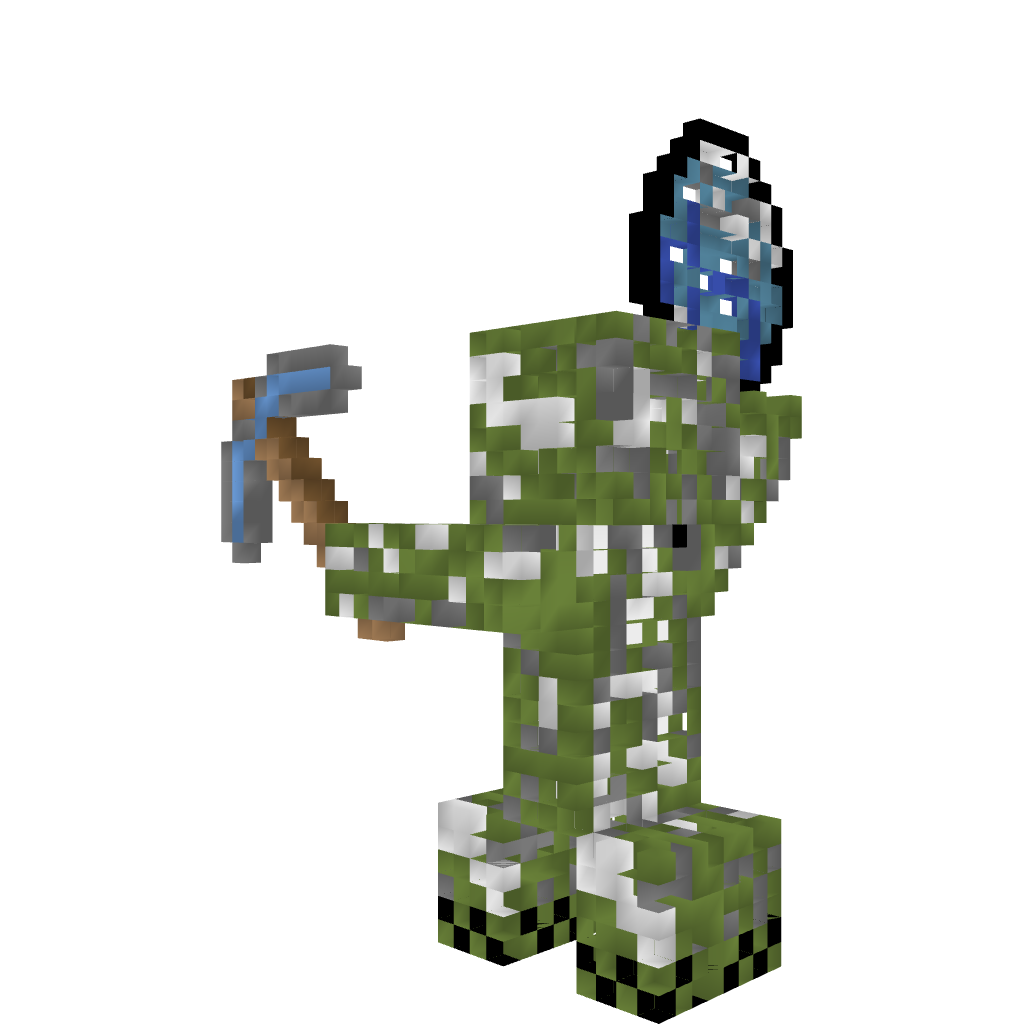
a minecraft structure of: Creeper Revenge a lot of white distortion all white should be green